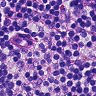
Metastatic tissue present: no